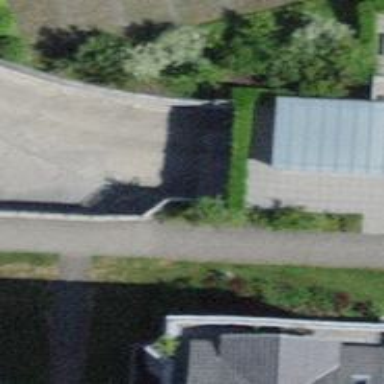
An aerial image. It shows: Parking entrance.